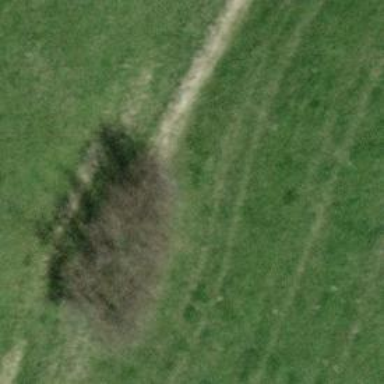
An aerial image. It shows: Beautiful tree in nature.